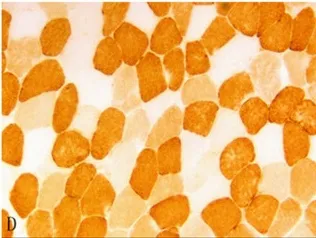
Cytochrome c oxidase (COX) staining. (D) COX staining revealed several scattered negative muscle fibers.
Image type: pathology (gram)